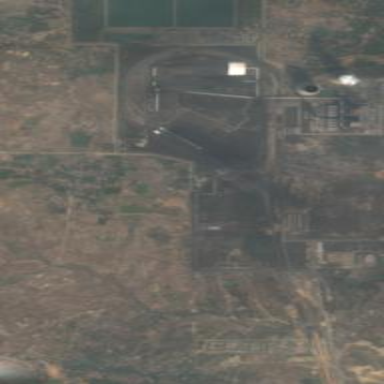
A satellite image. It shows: Industrial area with coal power plant.